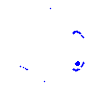
Particle: pion